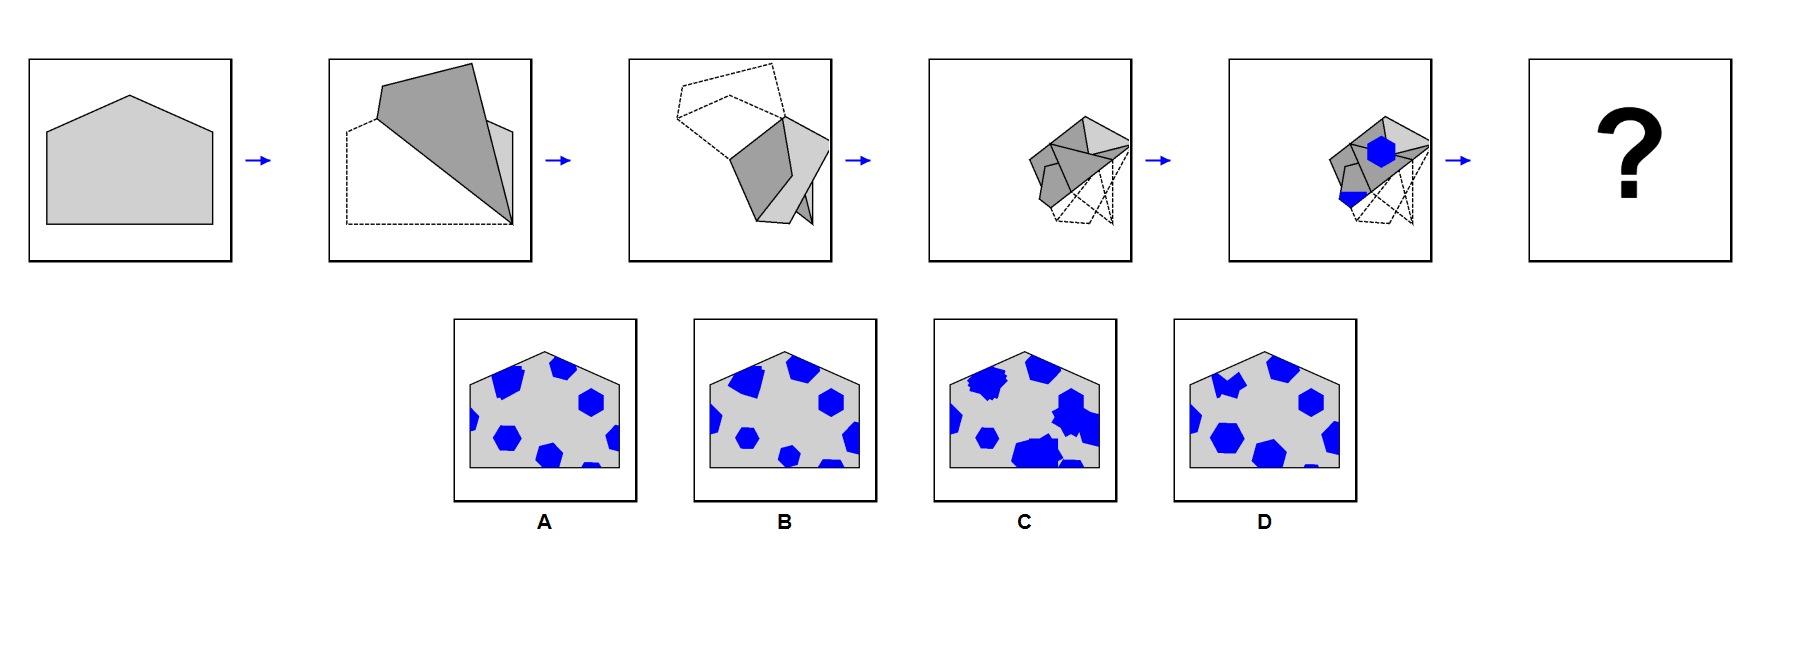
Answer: A